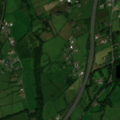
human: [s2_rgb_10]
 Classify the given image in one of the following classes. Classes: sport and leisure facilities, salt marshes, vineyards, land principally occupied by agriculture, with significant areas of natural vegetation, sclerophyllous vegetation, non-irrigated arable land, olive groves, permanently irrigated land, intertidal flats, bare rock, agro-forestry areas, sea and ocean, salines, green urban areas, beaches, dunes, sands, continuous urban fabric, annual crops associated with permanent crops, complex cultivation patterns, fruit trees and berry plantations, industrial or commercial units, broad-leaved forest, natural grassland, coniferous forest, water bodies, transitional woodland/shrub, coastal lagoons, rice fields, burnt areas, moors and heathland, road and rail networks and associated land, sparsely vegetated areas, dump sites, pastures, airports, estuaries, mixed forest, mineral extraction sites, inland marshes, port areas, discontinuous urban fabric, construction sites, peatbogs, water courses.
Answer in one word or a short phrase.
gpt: road and rail networks and associated land, pastures